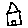
Label: house